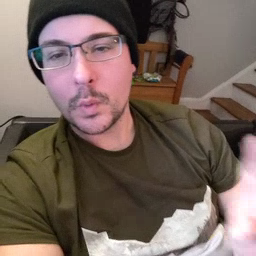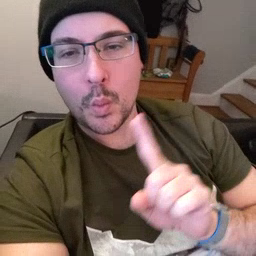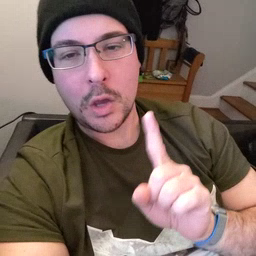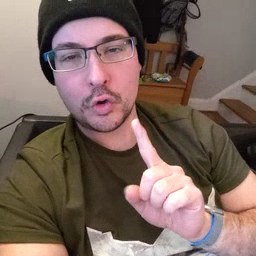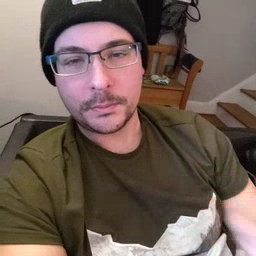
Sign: where